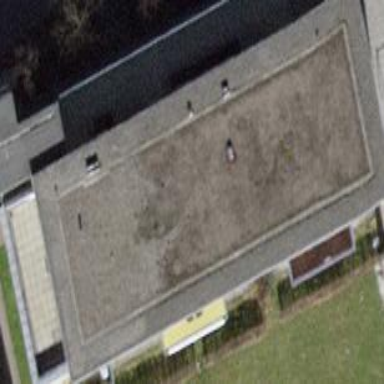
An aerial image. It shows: Apartment building with flat roof.